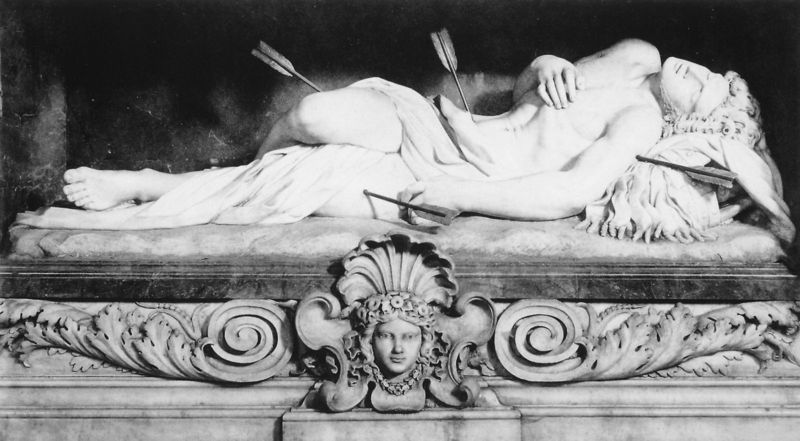
Titel: Hl. Sebastian
Künstler: Giuseppe Giorgetti
Standort: Rom, S. Sebastiano fuori le Mura (EU - I - Latium)
Schlagwörter: kopf, tuch, stein, tod, hände, haare, engel, statue, füße, liegen, kissen, foto, deckel, jüngling, sarg, grab, pfeil, pfeile, mamor, getroffen, sarkophag, martyrium, sebastian, sarkophak